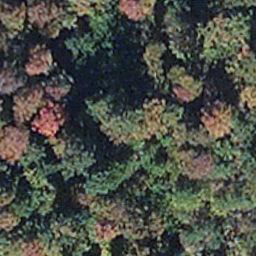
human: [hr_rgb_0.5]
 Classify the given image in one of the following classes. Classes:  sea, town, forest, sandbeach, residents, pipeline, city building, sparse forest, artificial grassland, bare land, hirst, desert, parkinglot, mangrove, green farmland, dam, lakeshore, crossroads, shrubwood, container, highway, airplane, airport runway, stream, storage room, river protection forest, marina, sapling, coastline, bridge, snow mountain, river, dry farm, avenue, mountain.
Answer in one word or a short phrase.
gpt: mangrove